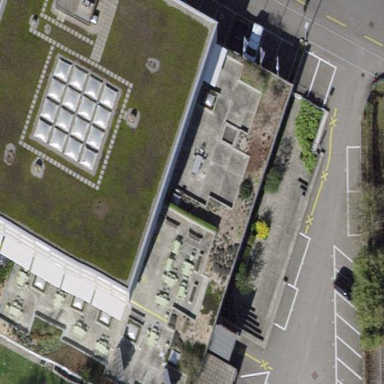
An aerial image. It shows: School building.